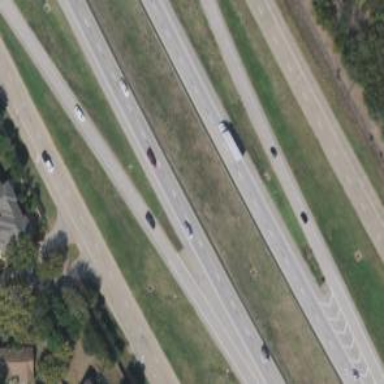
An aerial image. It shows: Motorway.